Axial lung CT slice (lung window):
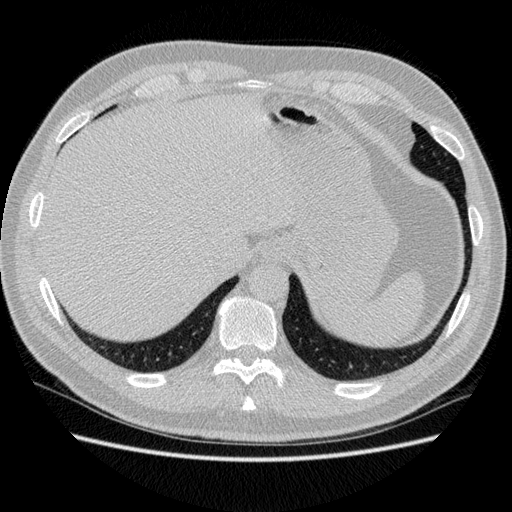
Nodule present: no